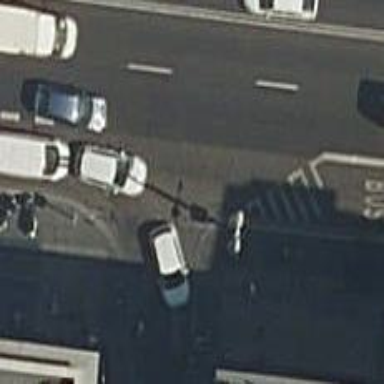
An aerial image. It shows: Crossing with traffic signals.